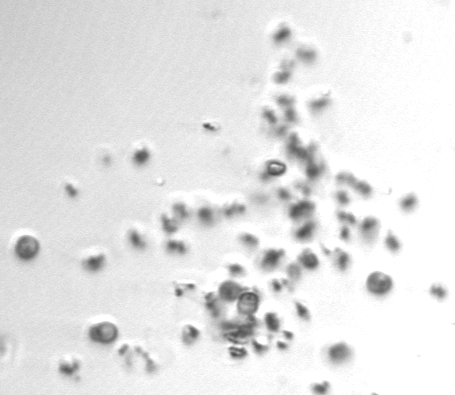
Label: Phaeocystis